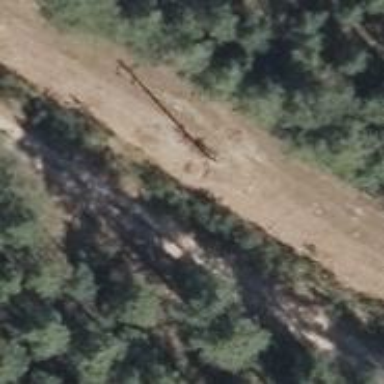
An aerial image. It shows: Power pole.